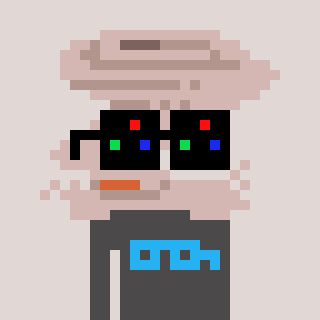
a pixel art character with square black sunglasses, a tornado-shaped head and a grayscale-colored body on a warm background